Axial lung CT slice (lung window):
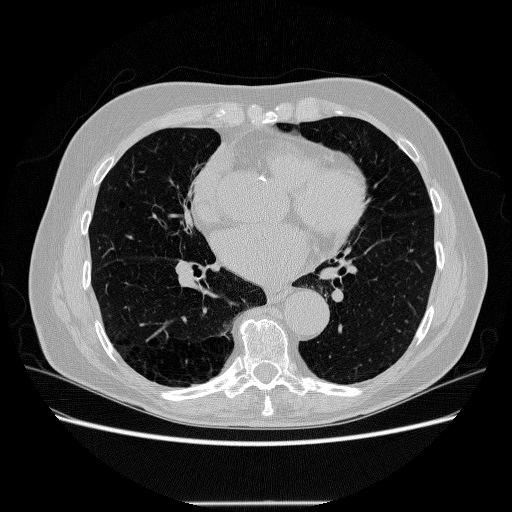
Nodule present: no